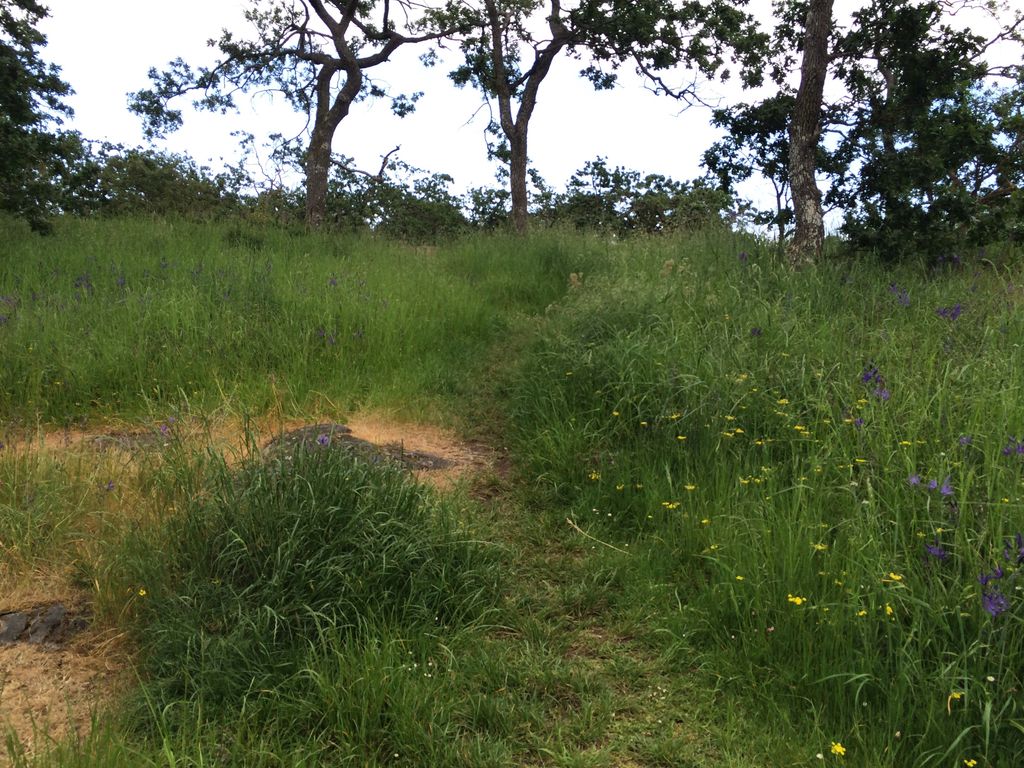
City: victoria